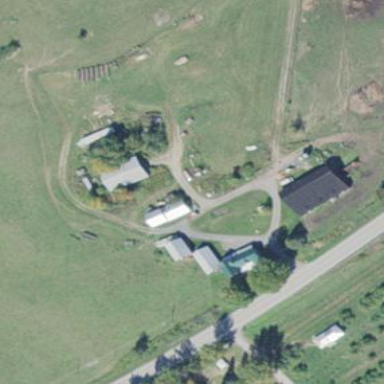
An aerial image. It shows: Farmyard area.